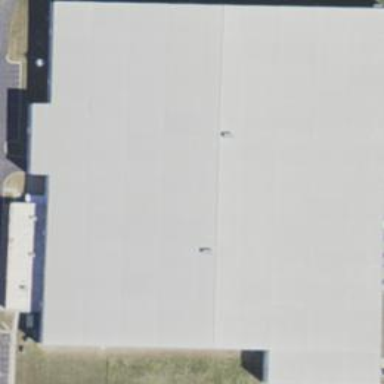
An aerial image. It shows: Industrial building.